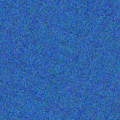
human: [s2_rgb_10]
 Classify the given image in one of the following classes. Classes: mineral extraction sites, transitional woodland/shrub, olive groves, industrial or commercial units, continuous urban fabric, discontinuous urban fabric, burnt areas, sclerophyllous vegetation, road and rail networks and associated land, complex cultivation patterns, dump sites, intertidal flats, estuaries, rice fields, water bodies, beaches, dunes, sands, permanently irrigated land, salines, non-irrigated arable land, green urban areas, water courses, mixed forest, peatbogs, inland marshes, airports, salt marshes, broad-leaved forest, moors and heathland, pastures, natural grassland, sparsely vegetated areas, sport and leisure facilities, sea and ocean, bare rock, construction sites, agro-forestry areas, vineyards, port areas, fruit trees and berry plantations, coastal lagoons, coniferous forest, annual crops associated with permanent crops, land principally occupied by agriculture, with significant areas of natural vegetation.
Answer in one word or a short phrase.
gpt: sea and ocean